Question: I have a problem creating a grouped bar plot to visualize the performance of two model. I've stored the data coming from a k fold cross validation into a dataframe called modelcomp:
'''
modelcomp
n_comp Accuracy Sens Spec
1 20 components <PHONE> <PHONE> <PHONE>
2 5 components <PHONE> <PHONE> <PHONE>
'''
the result i want to achieve is as similiar as possible to the following (made with excel)
 .
Thanks for your help!
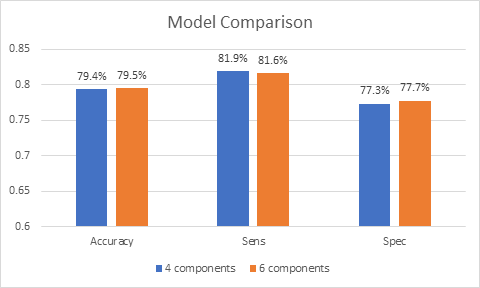
Answer: Is this close enough?
'''
library(ggplot2)
library(cowplot)
library(dplyr)
library(reshape2)
df <- data.frame(n_comp=c('20 components','5 components'),
Accuracy=c(<PHONE>,<PHONE>),
Sens=c(<PHONE>,<PHONE>),
Spec=c(<PHONE>,<PHONE>))
reshape2::melt(df, id.vars = "n_comp") %>%
mutate(n_comp = relevel(factor(n_comp), "5 components")) %>%
ggplot(aes(x=variable, y=value, fill=n_comp,
label = scales::percent(value, accuracy=.1), width=.6)) +
geom_bar(stat='identity', position=position_dodge2(width=.8, padding=.2)) +
geom_text(position = position_dodge(.6), vjust=-0.5, size=5) +
theme_minimal_hgrid()+
theme(legend.position = 'bottom',
legend.title = element_blank(),
text = element_text(size = 18),
axis.text = element_text(size = 18),
plot.title = element_text(hjust = 0.5)) +
labs(x=NULL, y=NULL, title = "Model Comparison")+
coord_cartesian(ylim = c(.6, .85)) +
scale_fill_manual(values = c("#4472c4", "#eb7c31"))
'''

<URL>